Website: bh-photo
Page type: receipt
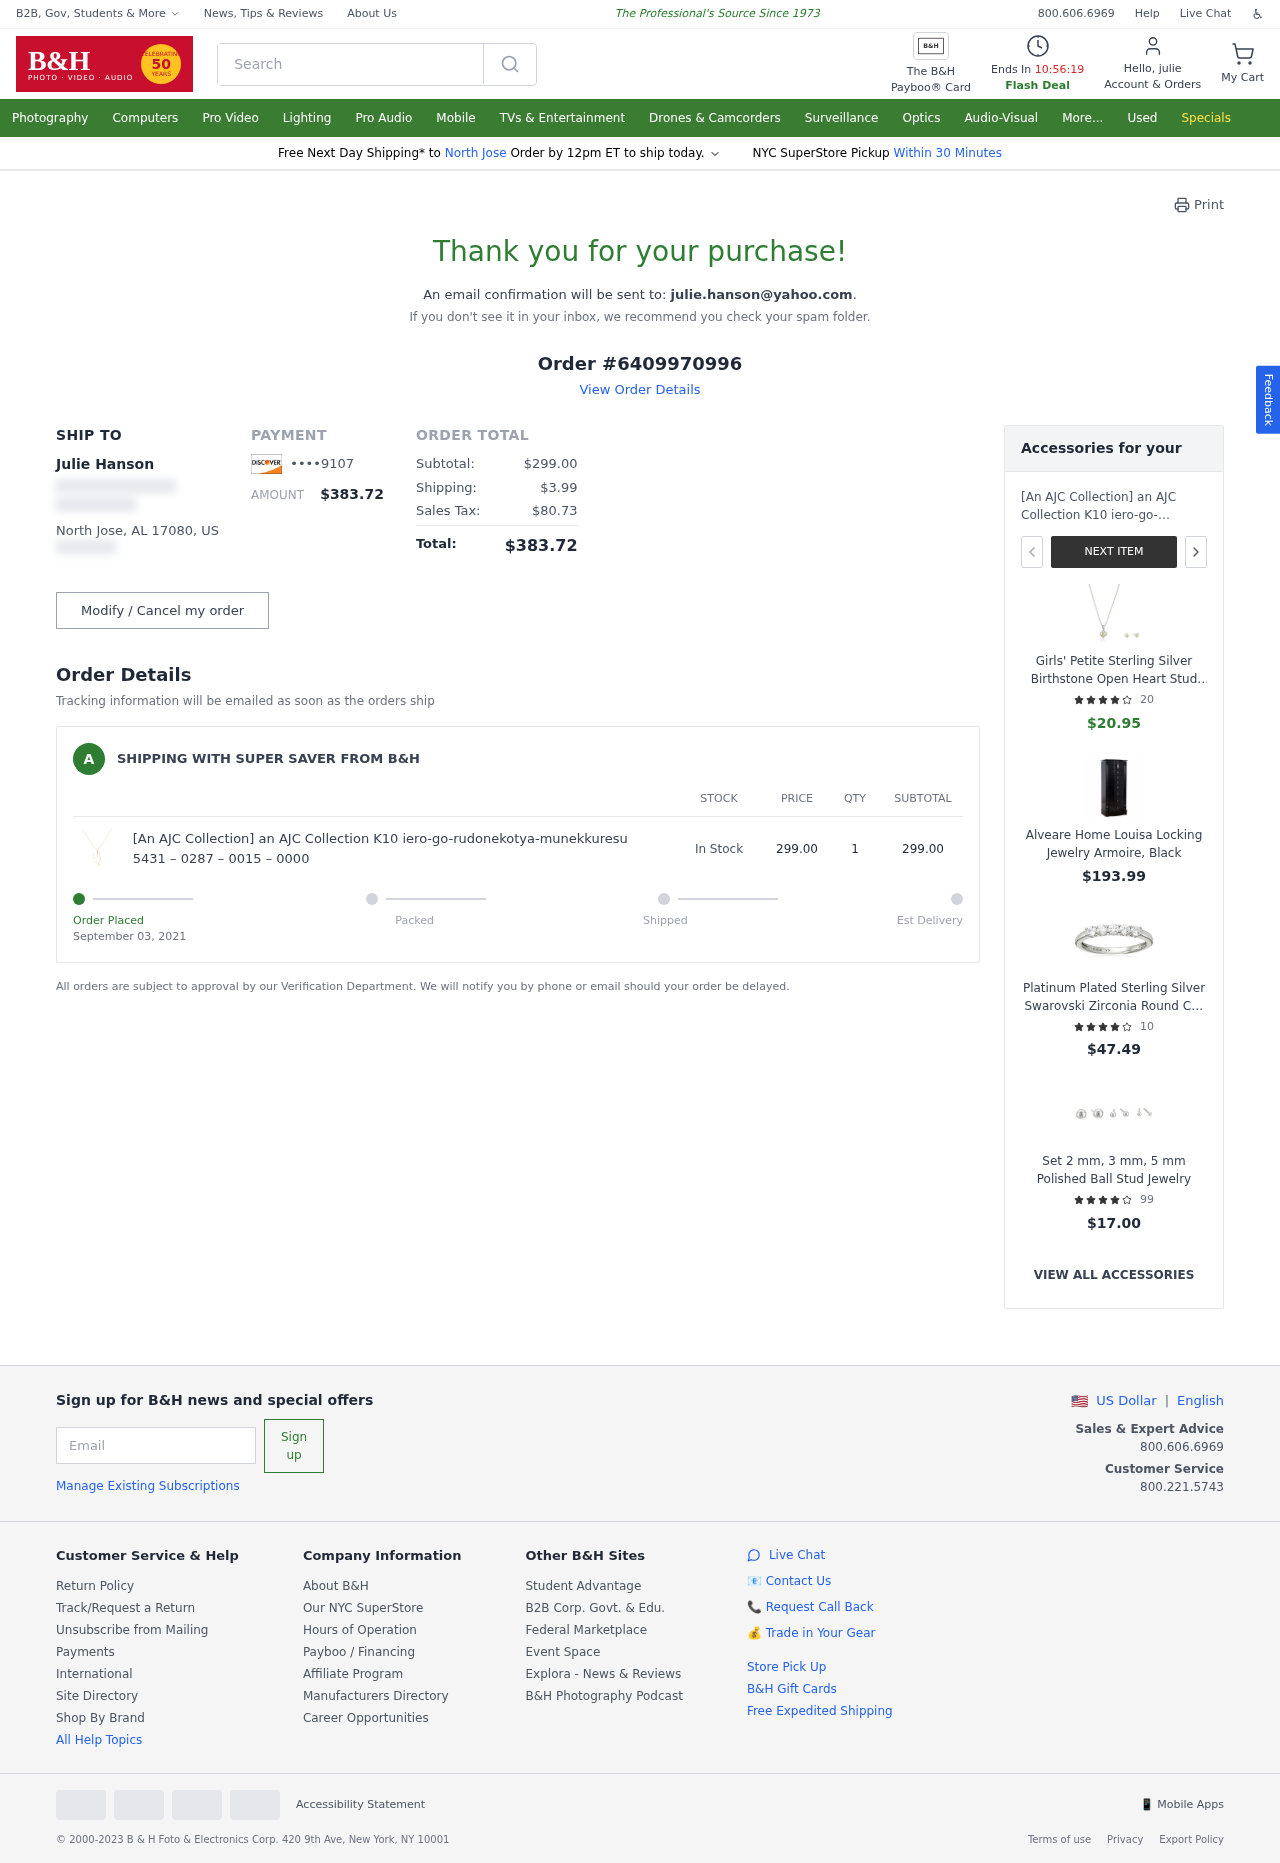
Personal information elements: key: PII_CARD_LAST4
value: ••••9107
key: PII_CITY
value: North Jose
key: PII_EMAIL
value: julie.hanson@yahoo.com
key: PII_FIRSTNAME
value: julie
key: PII_FULLNAME
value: Julie Hanson
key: PII_CITY_STATE_ZIP
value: North Jose, AL 17080
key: PII_COUNTRY_CODE
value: US
Product elements: key: PRODUCT1_NAME
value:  [An AJC Collection] an AJC Collection K10 iero-go-rudonekotya-munekkuresu 5431 – 0287 – 0015 – 0000
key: PRODUCT1_PRICE
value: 299
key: PRODUCT1_QUANTITY
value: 1
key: PRODUCT2_NAME
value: Girls' Petite Sterling Silver Birthstone Open Heart Stud Earrings and 16" Pendant Necklace Jewelry S
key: PRODUCT2_NUM_RATINGS
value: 20
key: PRODUCT2_PRICE
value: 20.95
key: PRODUCT2_RATING
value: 4.1
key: PRODUCT3_NAME
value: Alveare Home Louisa Locking Jewelry Armoire, Black
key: PRODUCT3_PRICE
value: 193.99
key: PRODUCT4_NAME
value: Platinum Plated Sterling Silver Swarovski Zirconia Round Cut 5 -Stone Ring
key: PRODUCT4_NUM_RATINGS
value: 10
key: PRODUCT4_PRICE
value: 47.49
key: PRODUCT4_RATING
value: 4.8
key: PRODUCT5_NAME
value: Set 2 mm, 3 mm, 5 mm Polished Ball Stud Jewelry
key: PRODUCT5_NUM_RATINGS
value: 99
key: PRODUCT5_PRICE
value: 17
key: PRODUCT5_RATING
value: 4.3
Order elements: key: ORDER_ID
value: Order #6409970996
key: ORDER_TOTAL
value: $383.72
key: ORDER_SUBTOTAL
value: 299.00
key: ORDER_SUBTOTAL
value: $299.00
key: ORDER_SHIPPING_COST
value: $3.99
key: ORDER_TAX
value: $80.73
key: ORDER_DATE
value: September 03, 2021
Search elements: key: HEADER_SEARCH
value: Search